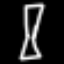
Label: hourglass